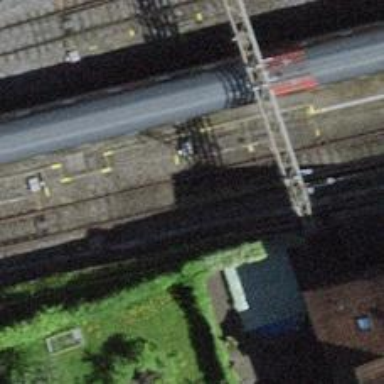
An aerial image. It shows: Railway switch.